Question: i want to delete all the directory content except some files there is a description :

the reason why i need to delete all the content except those files cause the other files (that i want to delete them) is generated so i don't know their names,there is some idea to do so?
this is the script i try to create it :
'''
<?php
$filesToKeep = array(
'index.php',
'i.php',
'c.php'
);
$dirList = glob('*');
foreach ($dirList as $file) {
if (! in_array($file, $filesToKeep)) {
unlink($file);
}//END IF
}//END IF
}//END FOREACH LOOP
?>
'''
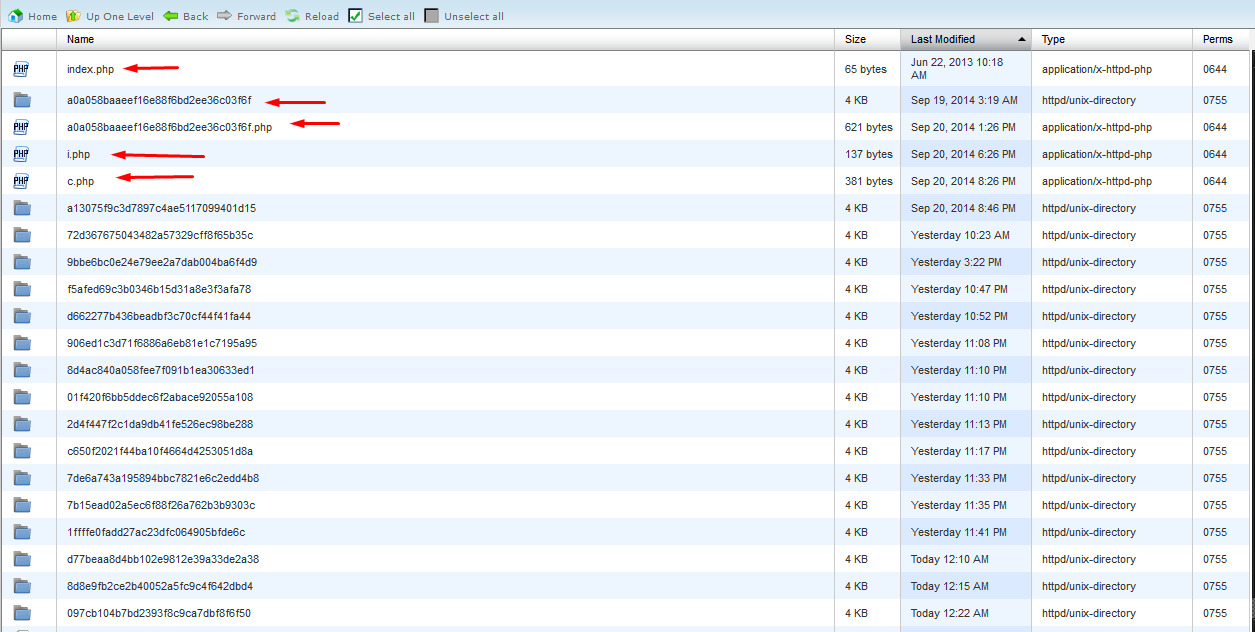
Answer: As Mark mentioned in a comment, the way I would remove all files except specific ones in a directory would be to use 'glob'.
'''
<?php
$filesToKeep = array(
'index.php',
'i.php',
'c.php'
);
$dirList = glob('*');
foreach ($dirList as $file) {
if (! in_array($file, $filesToKeep)) {
if (is_dir($file)) {
rmdir($file);
} else {
unlink($file);
}//END IF
}//END IF
}//END FOREACH LOOP
?>
'''
Place all file names in the '$filesToKeep' array that you want to keep. When the foreach loop is ran, it will keep all files that are found in the '$filesToKeep' array. Maybe before actually running this with the 'unlink' function you might want to just echo files that would be deleted to screen first so that you do not accidentally delete ones you want to keep.